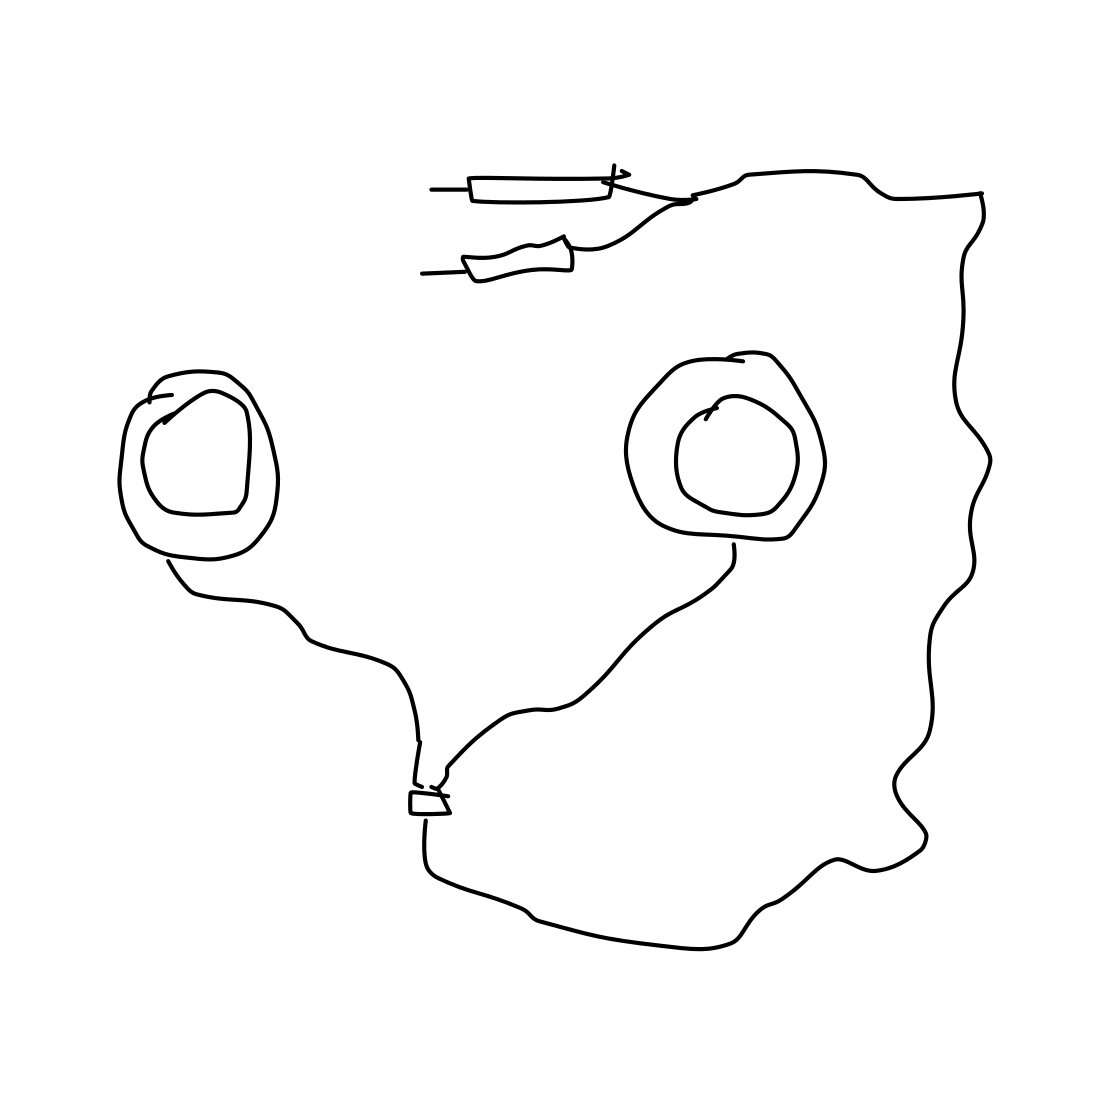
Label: head-phones